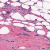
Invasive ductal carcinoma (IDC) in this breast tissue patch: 0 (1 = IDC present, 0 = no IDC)